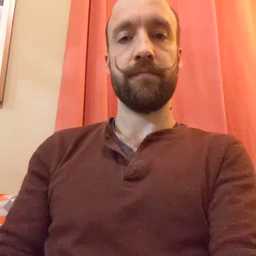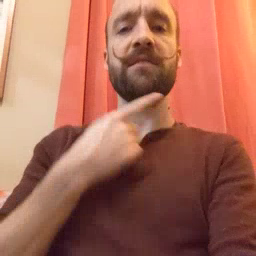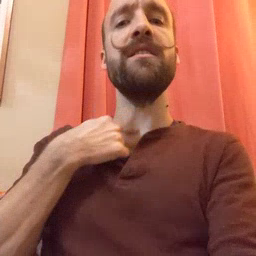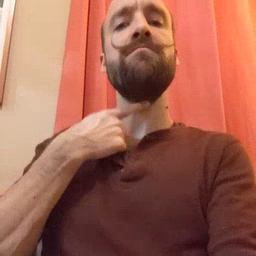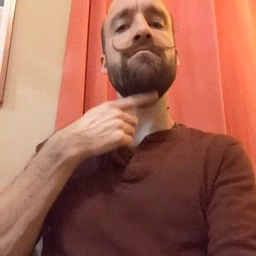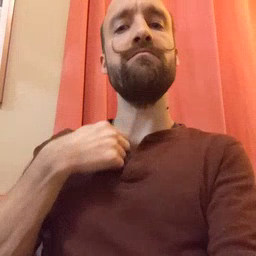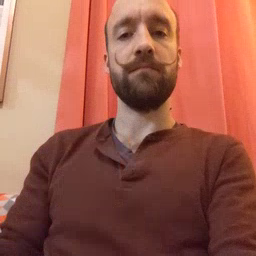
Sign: thirsty